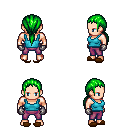
a pixel art fantasy rpg character, male body template, human, light skin, teal pirate shirt, magenta pants, green ponytail hairstyle, metal gloves, brown slippers, four views (front, back, left, right), 2x2 character sprite sheet, small pixel art, hard edges, no anti-aliasing